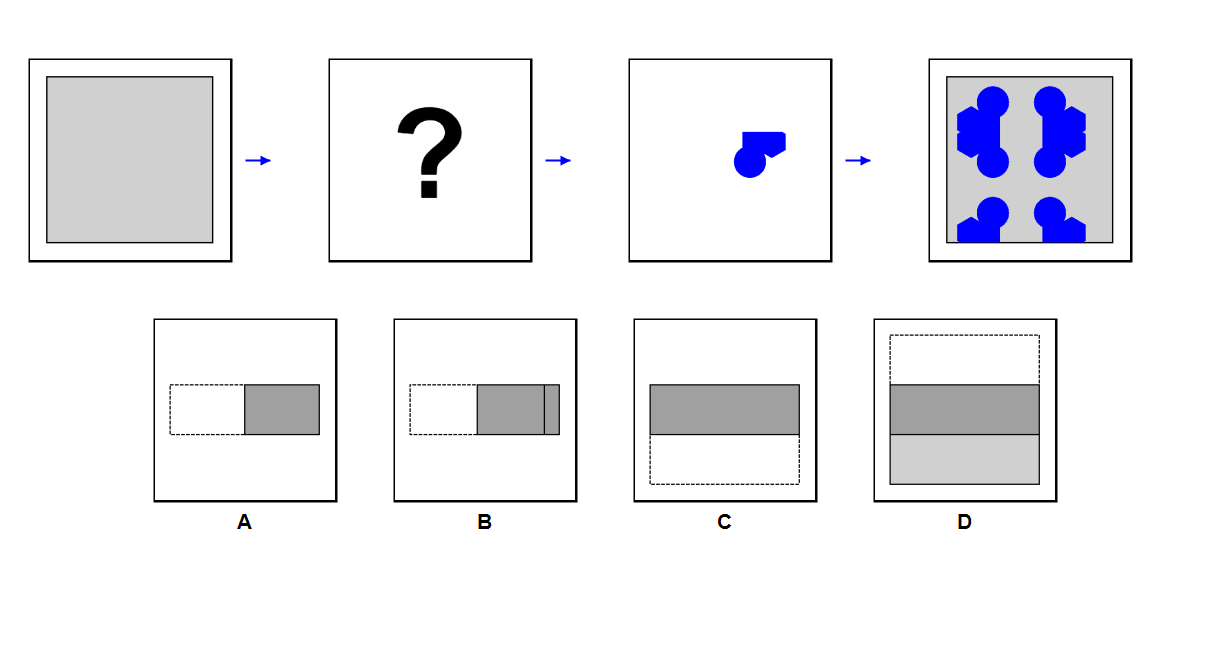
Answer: A